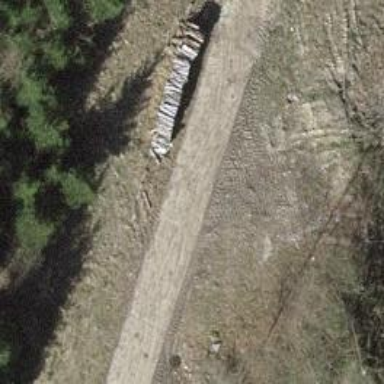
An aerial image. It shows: Paved track with grade 1 tracktype.